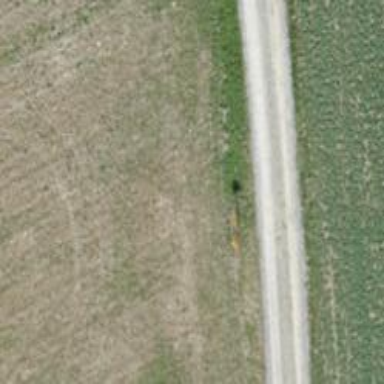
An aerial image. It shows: Orange pipeline marker.